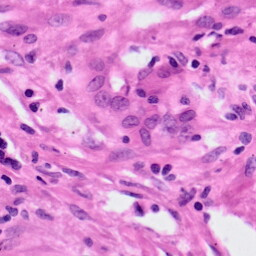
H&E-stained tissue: Lung